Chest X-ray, AP view. Patient: 29 years old, sex M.
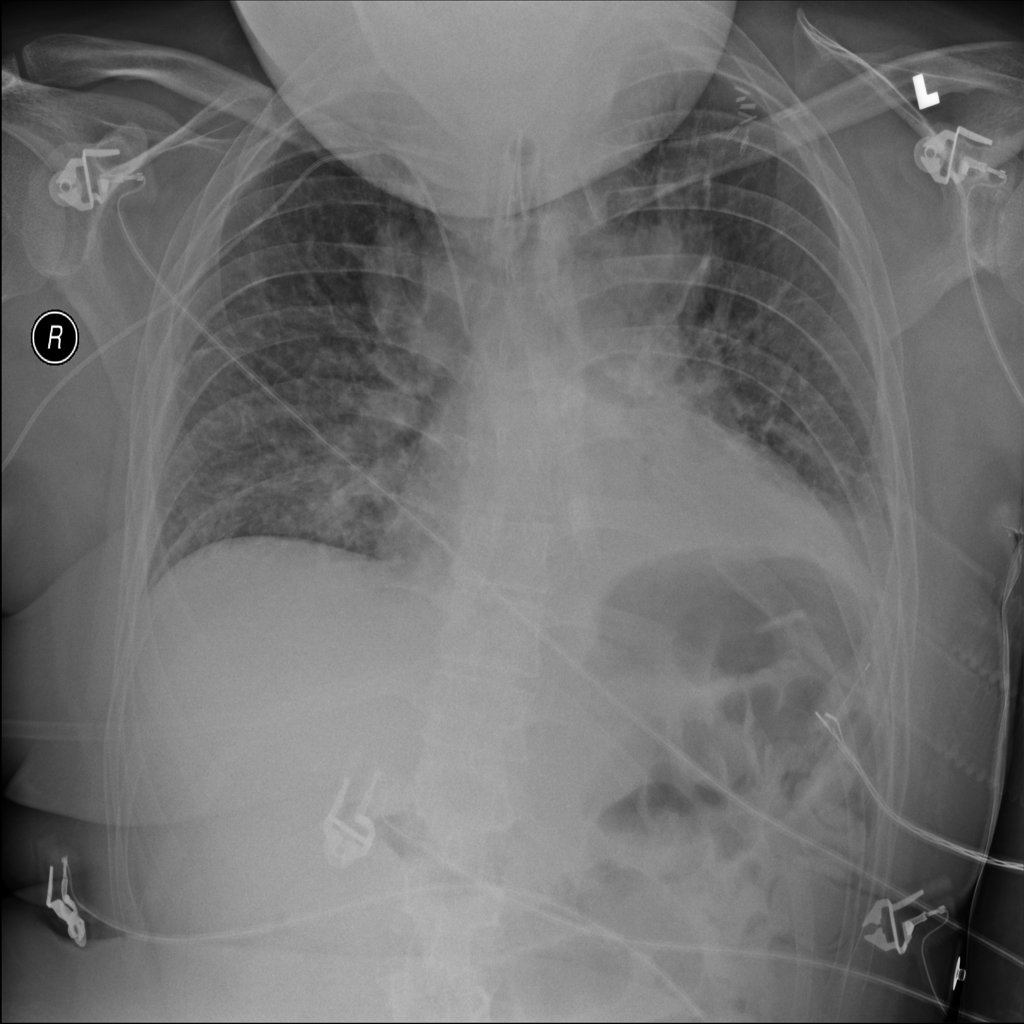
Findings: Infiltration, Mass